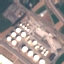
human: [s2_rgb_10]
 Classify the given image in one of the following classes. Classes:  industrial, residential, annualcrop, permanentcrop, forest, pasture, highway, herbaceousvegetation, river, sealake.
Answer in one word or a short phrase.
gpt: Industrial